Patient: sex M, age 26
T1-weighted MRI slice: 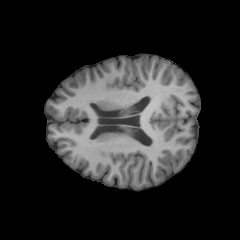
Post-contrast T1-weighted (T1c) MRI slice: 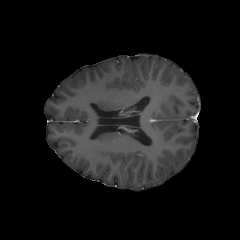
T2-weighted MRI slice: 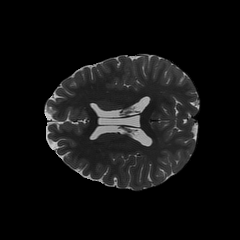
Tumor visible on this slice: no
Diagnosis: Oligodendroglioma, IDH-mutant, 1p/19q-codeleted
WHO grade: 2